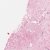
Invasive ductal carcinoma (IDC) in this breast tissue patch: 0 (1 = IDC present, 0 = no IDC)